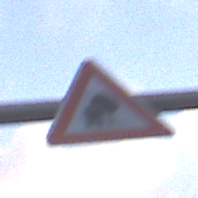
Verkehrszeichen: UnzureichendesLichtraumprofil
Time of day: SunriseSunset
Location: Outdoor (Nature)
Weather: PartlyCloudy
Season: NotSpecified
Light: Natural